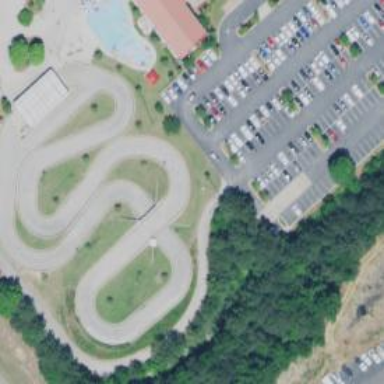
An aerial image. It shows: Bridge over motor racing raceway.